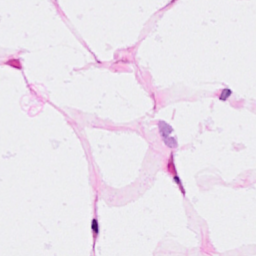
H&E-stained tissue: Breast